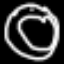
Label: donut